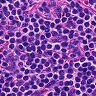
Metastatic tissue present: no